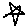
Label: star